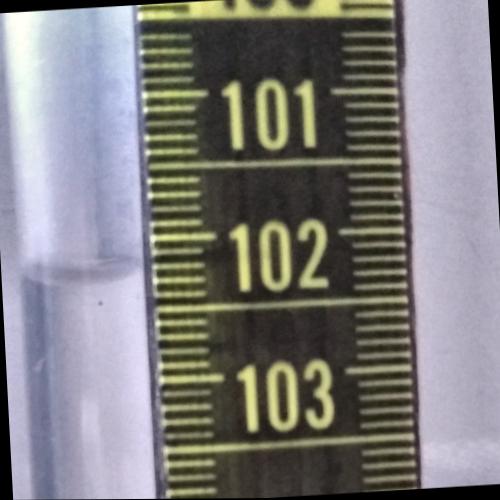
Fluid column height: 102.3 cm